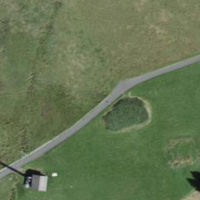
EUNIS habitat code: 23
Species observed at this site:
Caltha palustris
Filipendula ulmaria